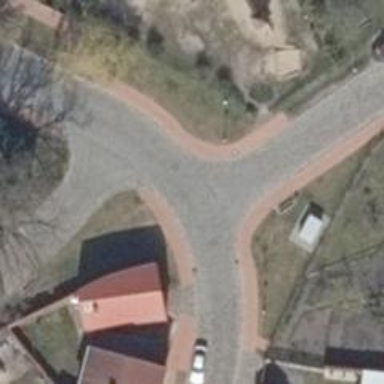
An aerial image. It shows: Residential road.